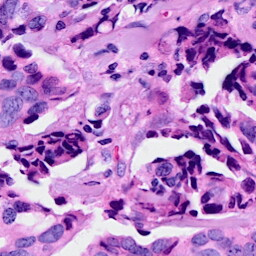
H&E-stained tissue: Breast